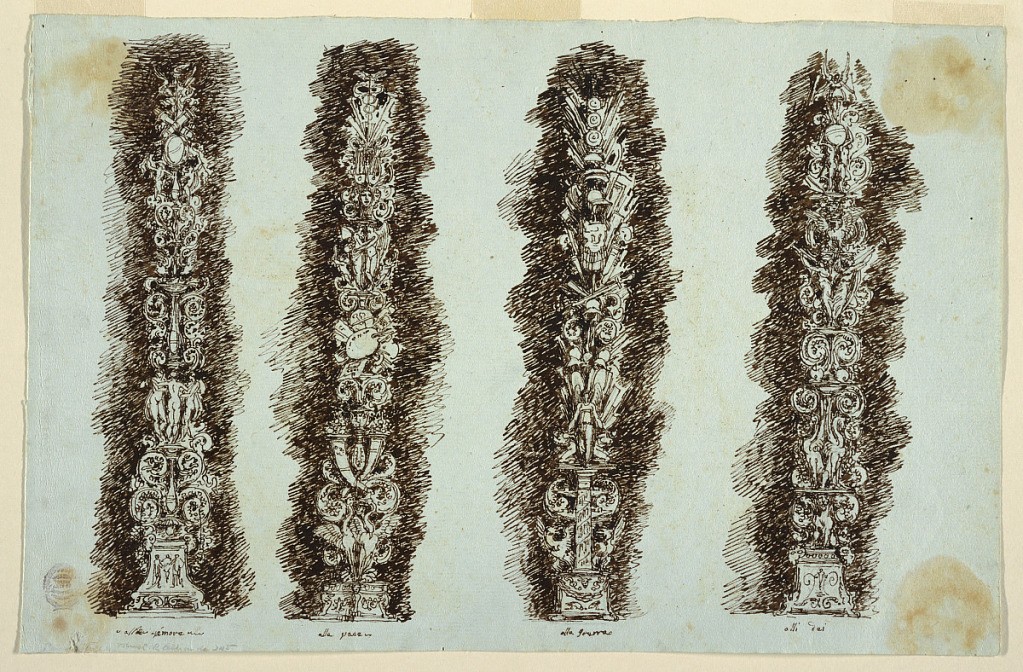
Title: Four Candelabra Designs
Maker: Felice Giani, Italian, 1758–1823
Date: ca. 1813
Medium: Pen and ink, black chalk on light blue paper
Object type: Drawing
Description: Horizontal rectangle showing design for four candelabra. At left, entitled All Amore (to Love), the three graces, two cupids with bows and crossed quivers. At center left, entitled Alla Pace (to Peace), swans, a cornucopia, a trophy to Arts and Science, a group of Cupid and Psyche, a trophy of musical instruments and a caduceus. At center right, entitled Alla Guerre (to War), a monumental rostral column with a victory group. A long trophy of arms above. At right, entitled Alli Dei) (To God), lions, griffins, Genii with trumpets and an eagle.